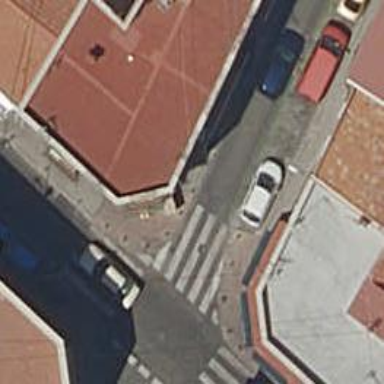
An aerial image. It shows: Marked crossing on the road.